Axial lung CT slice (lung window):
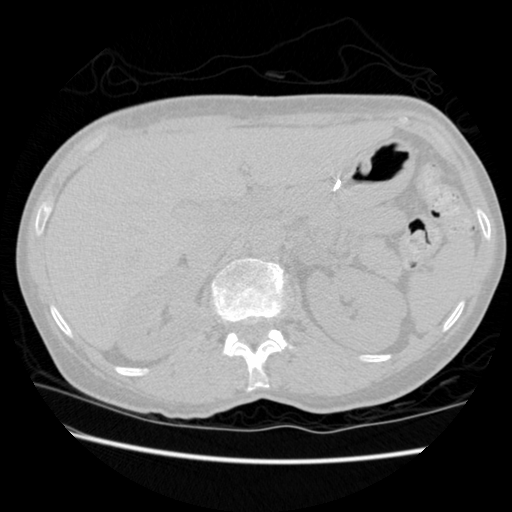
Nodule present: no